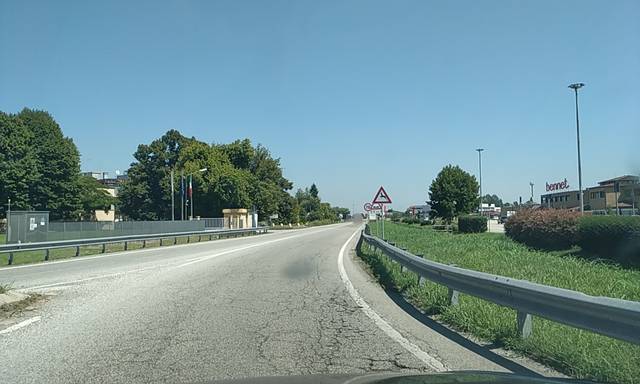
Region: Italy
Coordinates: 45.168, 8.465